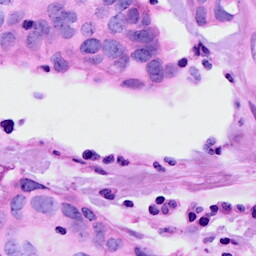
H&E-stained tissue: Breast